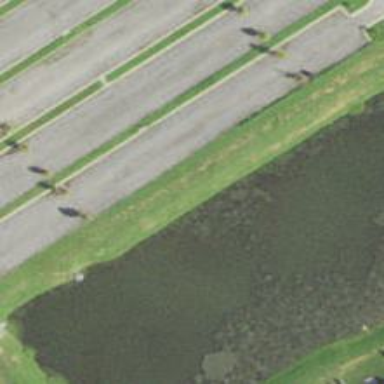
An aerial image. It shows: Stormwater basin filled with natural water.